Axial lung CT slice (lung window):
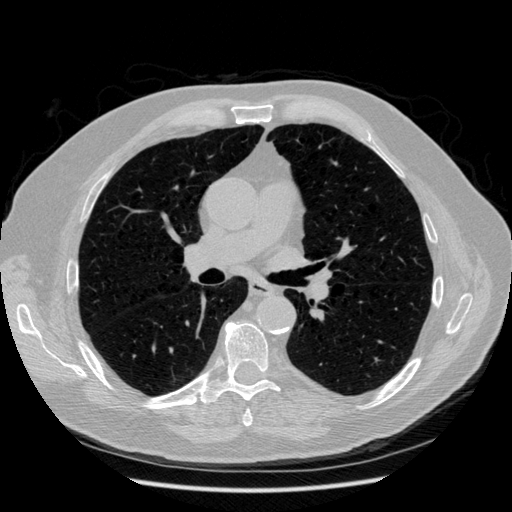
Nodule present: no